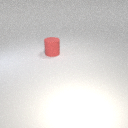
large red rubber cylinder